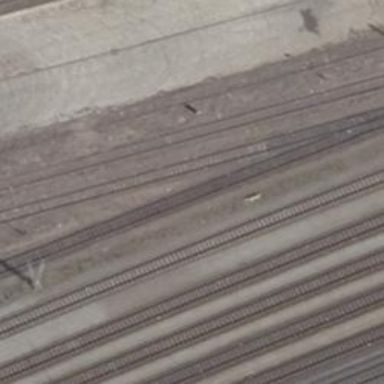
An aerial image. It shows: Railway yard used for servicing trains.